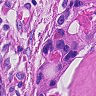
Metastatic tissue present: yes